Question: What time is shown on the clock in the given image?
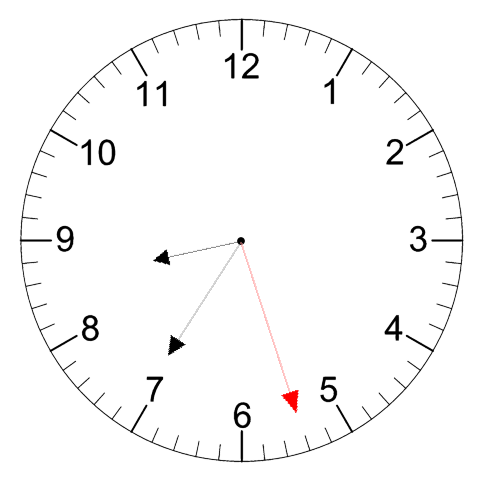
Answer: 08:35:27